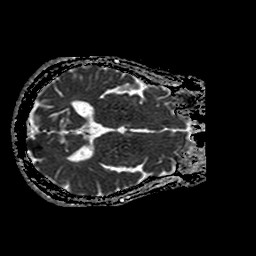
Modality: ADC
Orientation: axial
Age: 51
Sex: male
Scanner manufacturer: philips
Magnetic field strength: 1.5 T
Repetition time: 3.882 s
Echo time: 0.09873 s